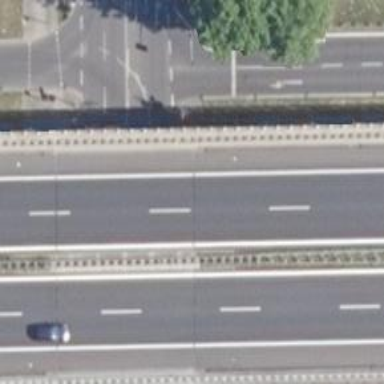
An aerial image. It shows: Asphalt motorway categorized as trunk road.